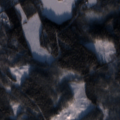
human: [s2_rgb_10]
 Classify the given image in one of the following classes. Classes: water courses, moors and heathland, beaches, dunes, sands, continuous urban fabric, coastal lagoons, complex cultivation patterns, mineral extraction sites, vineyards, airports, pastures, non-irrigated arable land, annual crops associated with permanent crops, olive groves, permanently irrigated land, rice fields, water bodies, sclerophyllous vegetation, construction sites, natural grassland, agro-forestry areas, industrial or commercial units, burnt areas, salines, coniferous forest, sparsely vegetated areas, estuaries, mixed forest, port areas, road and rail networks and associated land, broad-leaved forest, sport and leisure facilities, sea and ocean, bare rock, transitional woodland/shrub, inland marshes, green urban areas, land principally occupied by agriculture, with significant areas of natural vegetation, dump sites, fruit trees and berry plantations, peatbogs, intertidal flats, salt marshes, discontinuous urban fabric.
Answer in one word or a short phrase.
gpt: broad-leaved forest, coniferous forest, water bodies